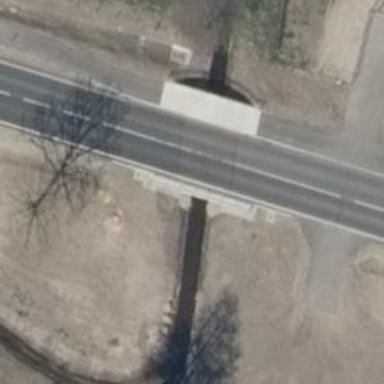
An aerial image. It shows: Primary highway bridge with asphalt surface.